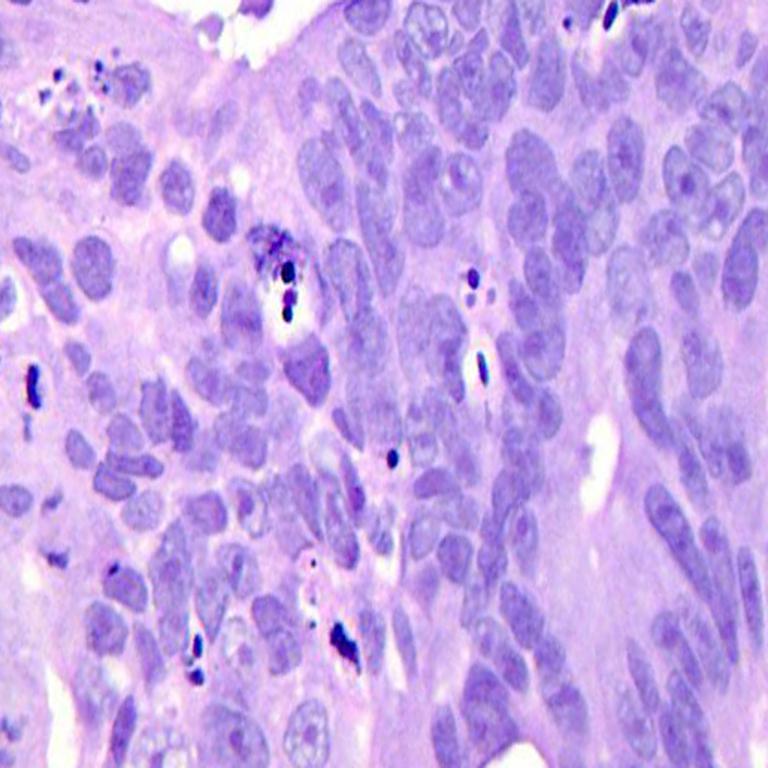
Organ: colon
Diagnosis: adenocarcinomas